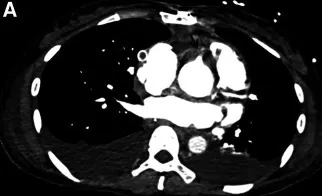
(A,B) pulmonary artery computed tomography angiography showed occlusion of the initial of the right coronary artery (black arrow).
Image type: radiology (ct)